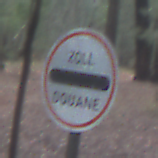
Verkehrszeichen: Zollstelle
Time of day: SunriseSunset
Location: Outdoor (Nature)
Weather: NotSpecified
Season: Autumn
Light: Natural